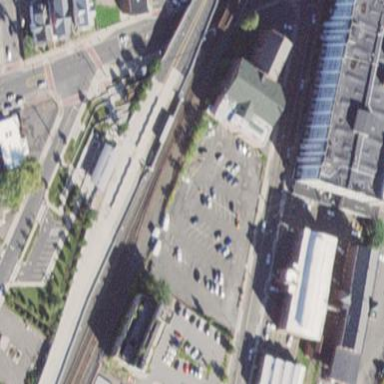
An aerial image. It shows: Bus station which is also public transport station.